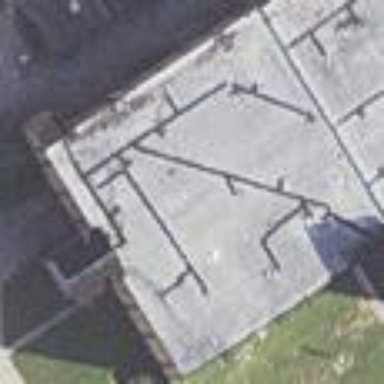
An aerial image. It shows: Part of building.